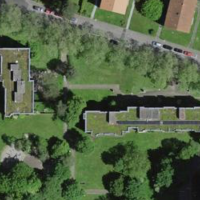
EUNIS habitat code: 55
Species observed at this site:
Prunella vulgaris